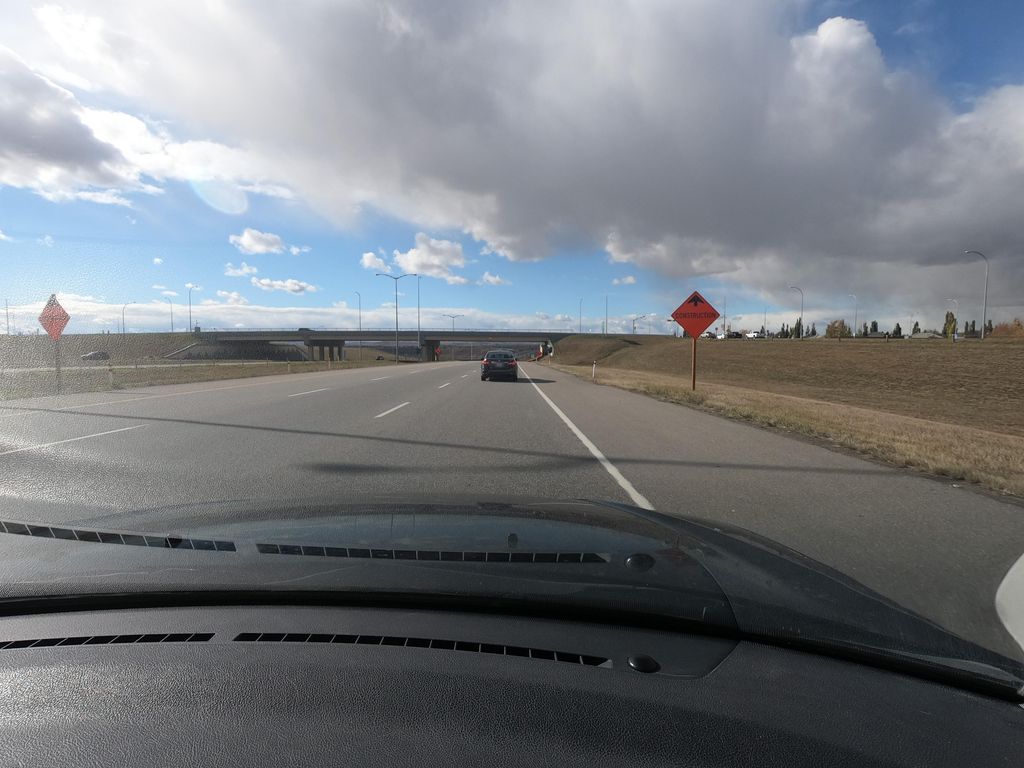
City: calgary